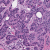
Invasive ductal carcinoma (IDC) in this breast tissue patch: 1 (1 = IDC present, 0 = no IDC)